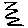
Label: zigzag